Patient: sex M, age 72
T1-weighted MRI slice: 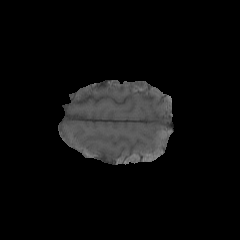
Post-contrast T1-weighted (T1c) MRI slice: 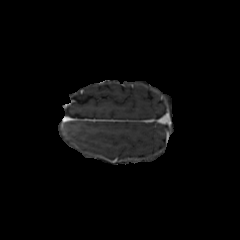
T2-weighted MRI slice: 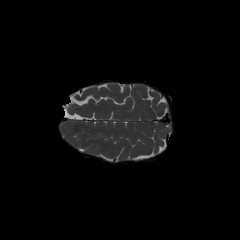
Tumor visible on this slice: no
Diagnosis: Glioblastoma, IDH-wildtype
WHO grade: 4